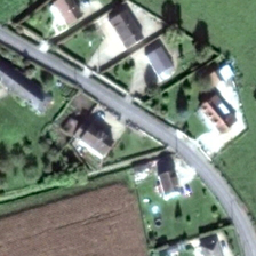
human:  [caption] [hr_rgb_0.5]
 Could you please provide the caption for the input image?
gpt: Some buildings are covered with green grass and bare land.

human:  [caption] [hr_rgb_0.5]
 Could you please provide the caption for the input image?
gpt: Some buildings are surrounded by green meadows and wild birds.

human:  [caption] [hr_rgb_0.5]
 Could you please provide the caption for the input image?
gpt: Some buildings are surrounded by green and flat meadows.

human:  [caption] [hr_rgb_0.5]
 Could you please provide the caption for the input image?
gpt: Some buildings are surrounded by green grass and bare land.

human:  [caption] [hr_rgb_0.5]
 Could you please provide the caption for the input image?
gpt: Some buildings are surrounded by green meadows and barley.